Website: lowes
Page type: cart
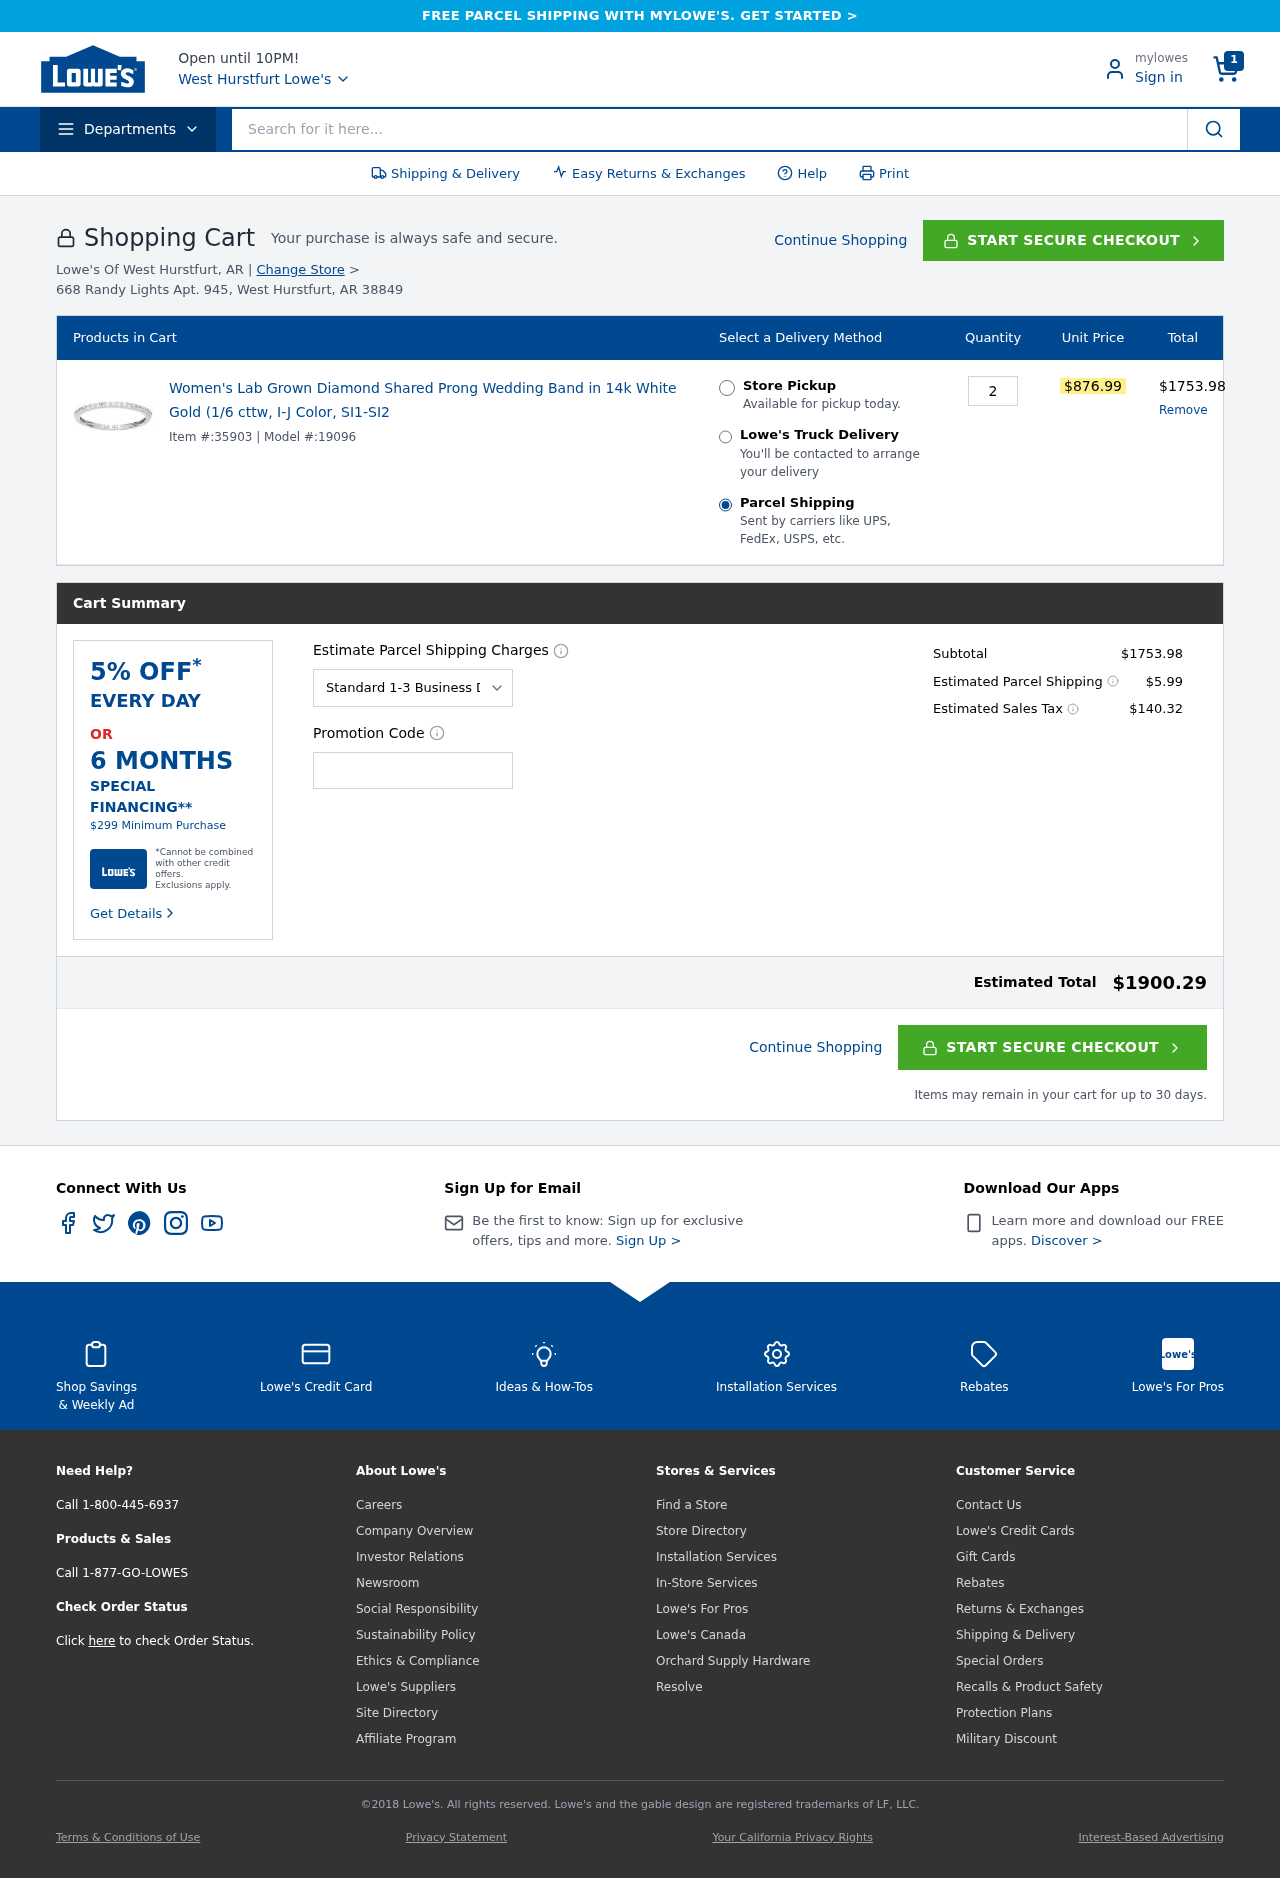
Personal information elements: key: PII_CITY
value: Hurstfurt
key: PII_CITY
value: West Hurstfurt
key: PII_POSTCODE
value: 38849
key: PII_PROMO_CODE
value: VIP8463
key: PII_STREET
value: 668 Randy Lights Apt. 945
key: PII_STATE_ABBR
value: AR
Product elements: key: PRODUCT1_NAME
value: Women's Lab Grown Diamond Shared Prong Wedding Band in 14k White Gold (1/6 cttw, I-J Color, SI1-SI2
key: PRODUCT1_PRICE
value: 876.99
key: PRODUCT1_QUANTITY
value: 2
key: PRODUCT1_MODEL
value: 19096
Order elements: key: ORDER_NUM_ITEMS
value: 1
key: ORDER_ITEM_ID
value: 35903
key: ORDER_LINE_TOTAL
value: $1753.98
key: ORDER_SUBTOTAL
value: $1753.98
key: ORDER_SHIPPING_COST
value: $5.99
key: ORDER_TAX
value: $140.32
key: ORDER_TOTAL
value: $1900.29
Search elements: key: HEADER_SEARCH
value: Search for it here...